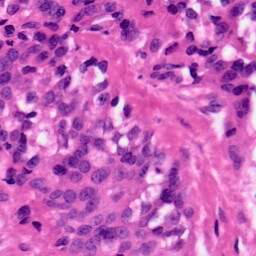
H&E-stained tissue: Ovarian